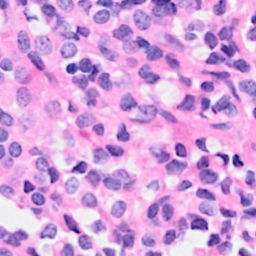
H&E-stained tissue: Breast